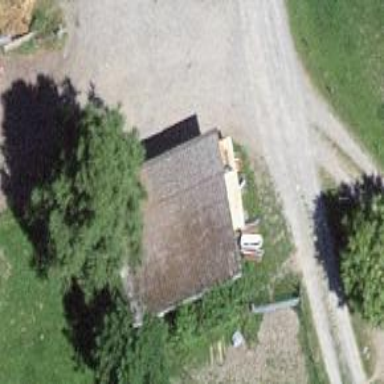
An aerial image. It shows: Garage.